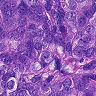
Metastatic tissue present: yes